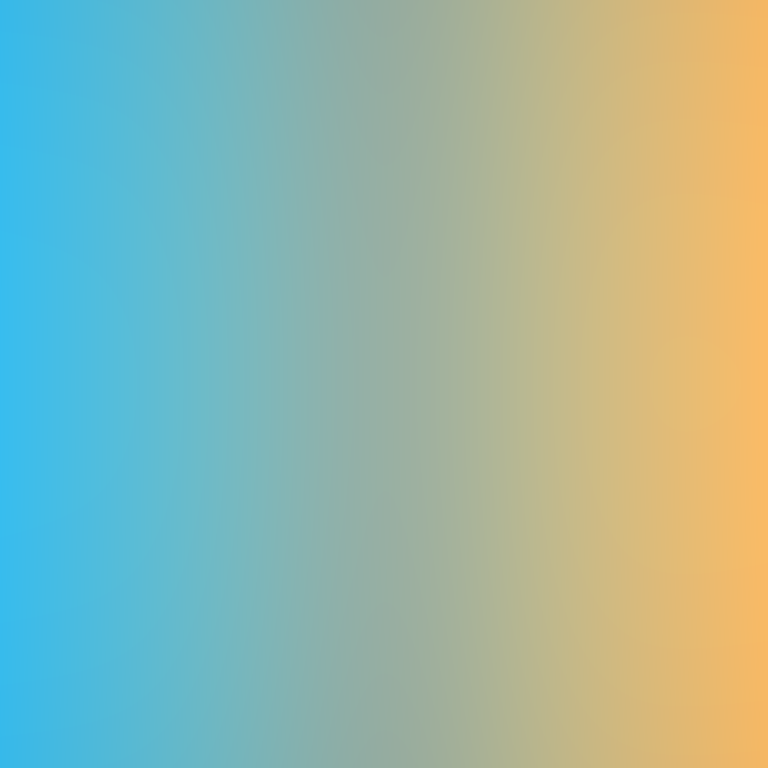
Abstract light effect, smooth gradient from cool blue to warm yellow, calm atmosphere, soft glow, no room, no furniture, no objects.